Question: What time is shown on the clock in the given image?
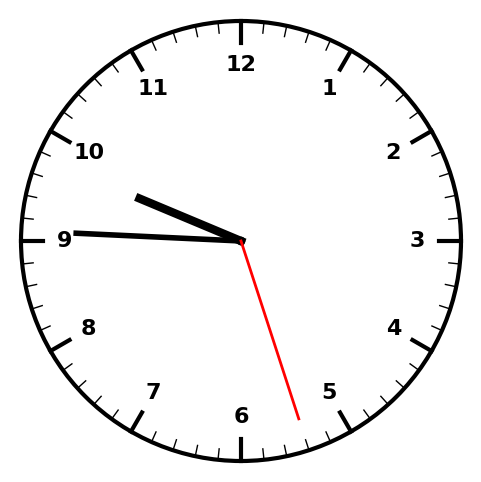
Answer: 09:45:27